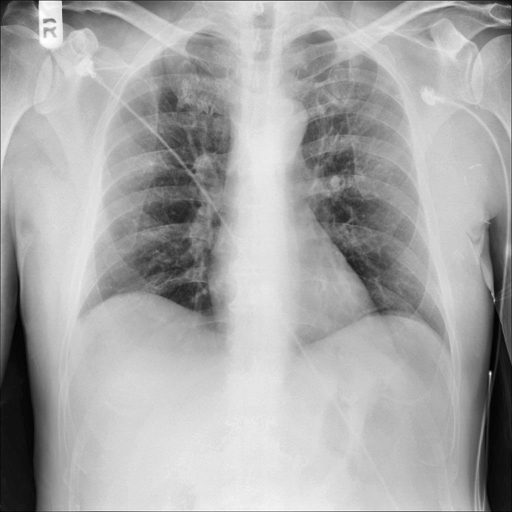
Finding: NORMAL